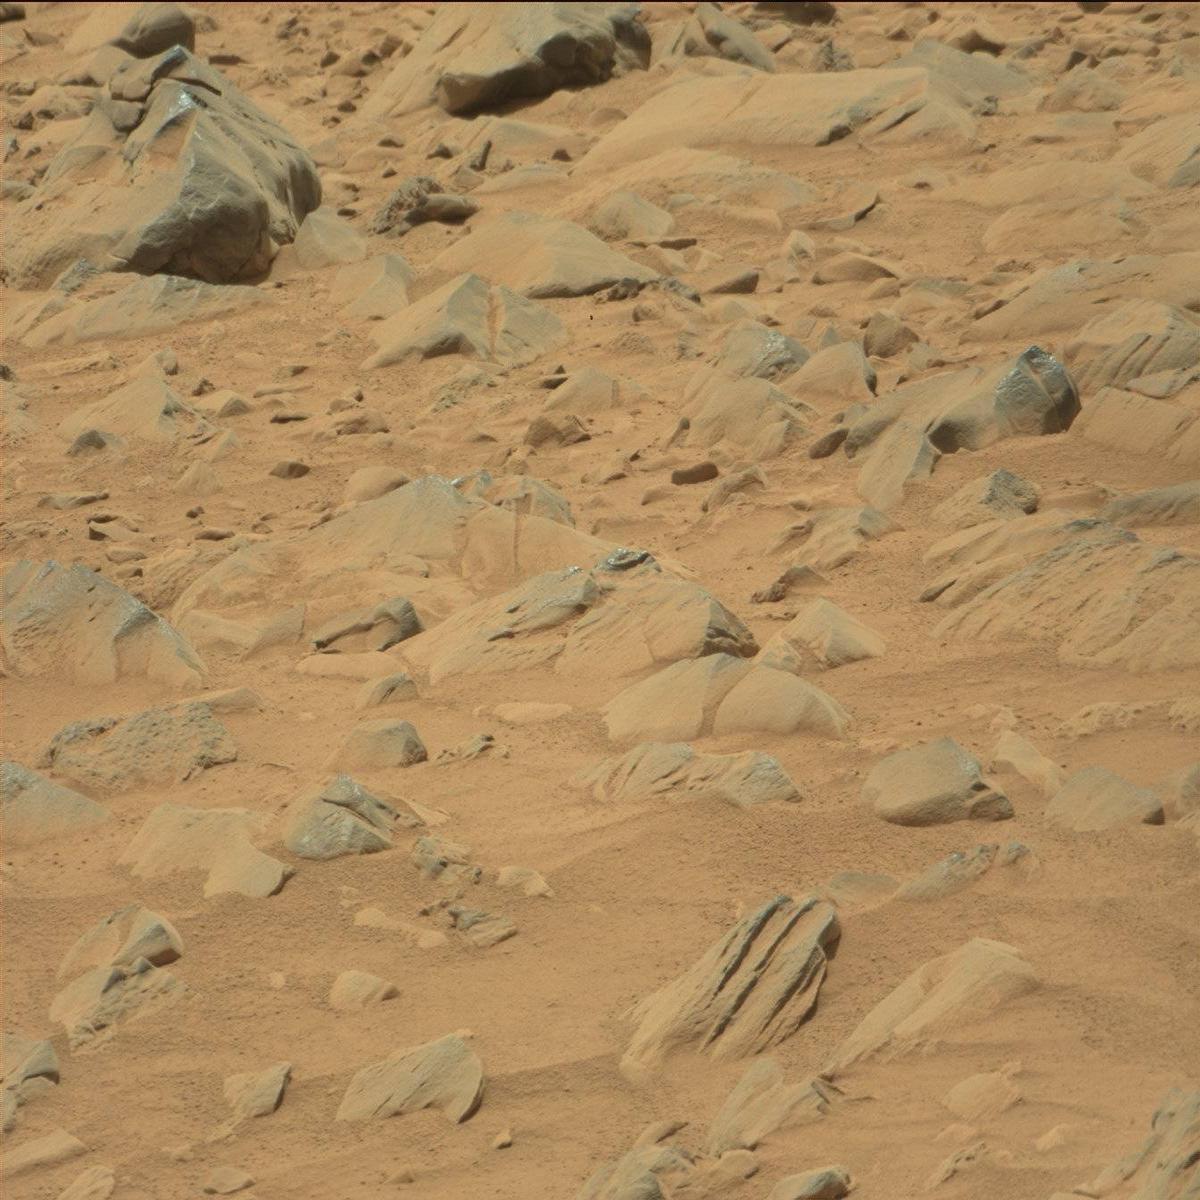
Terrain classes present: Bedrock, Sand / Soil